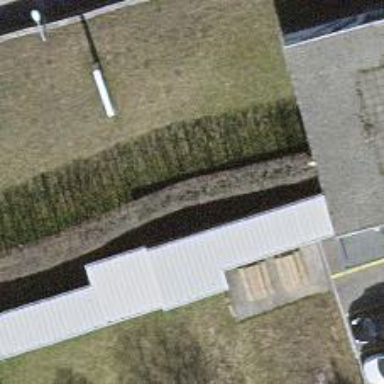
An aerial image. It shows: Hedge barrier.